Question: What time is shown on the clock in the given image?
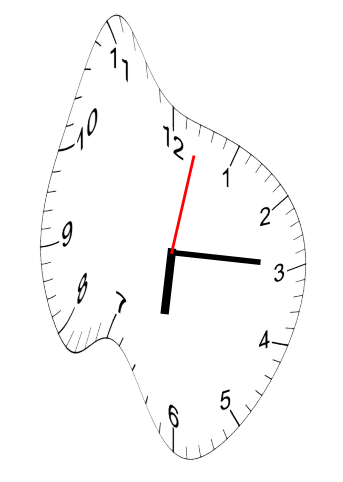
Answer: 06:15:02